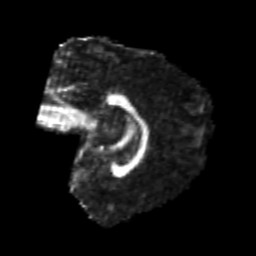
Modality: FA
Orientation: sagittal
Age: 21
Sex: female
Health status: healthy
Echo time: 0.074 s